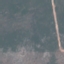
Land use / land cover class: HerbaceousVegetation